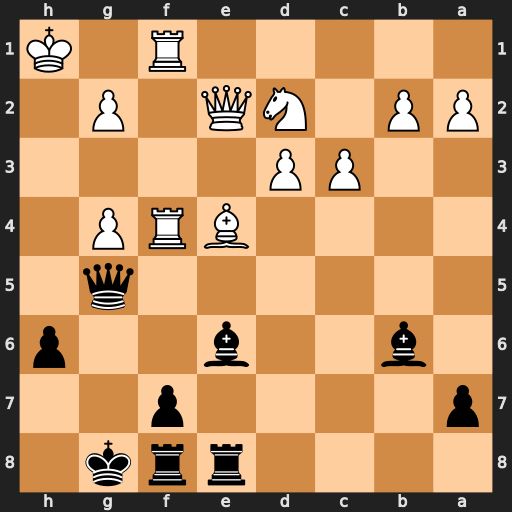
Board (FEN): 4rrk1/p4p2/1b2b2p/6q1/4BRP1/2PP4/PP1NQ1P1/5R1K
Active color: b
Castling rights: -
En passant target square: -
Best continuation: Qh4#